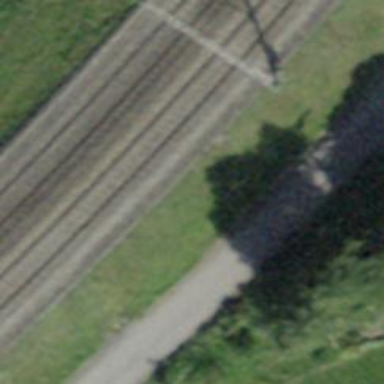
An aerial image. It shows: Railway track with contact line for electrification.